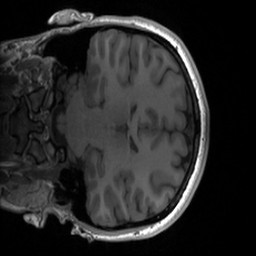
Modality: T1w
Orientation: coronal
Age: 20
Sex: female
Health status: healthy